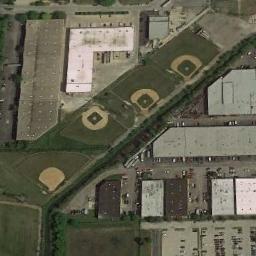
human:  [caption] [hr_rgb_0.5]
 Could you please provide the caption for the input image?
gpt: There are four baseball diamonds in the middle of many buildings .

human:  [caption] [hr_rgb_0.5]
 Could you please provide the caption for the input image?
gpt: There are four baseball diamonds in the grass surrounded by the houses .

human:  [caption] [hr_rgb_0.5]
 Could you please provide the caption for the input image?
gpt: Four adjacent baseball diamonds between some buildings and some parking lots beside .

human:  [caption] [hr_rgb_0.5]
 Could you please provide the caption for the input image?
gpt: There are two baseball fields by the road .

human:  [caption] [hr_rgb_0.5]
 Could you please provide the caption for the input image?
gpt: Buildings of different shapes flank four baseball diamonds .